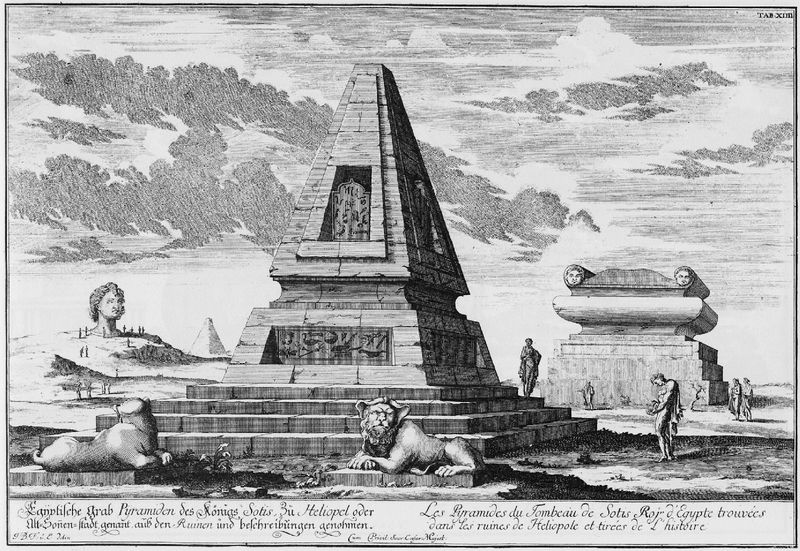
Titel: Entwurf einer historischen Architektur
Künstler: Johann Bernhard Fischer von Erlach
Schlagwörter: berg, himmel, weiß, wolken, landschaft, menschen, grau, männer, schwarz, gras, stein, trauer, bild, horizont, pflanzen, statue, schrift, papier, wüste, treppe, stufen, striche, unterschrift, buch, eckig, radierung, stich, text, buchstaben, skulpturen, löwen, grab, gehend, schriftrolle, löwe, pyramide, emblem, kupferstich, kopflos, grabmal, sphinx, ägypten, touristen, grabsteine, hieroglyphen, hiroglyphen, hyroglyphen, stuufen, agyptisch, kop, n, unterschrict, könig von ägypten